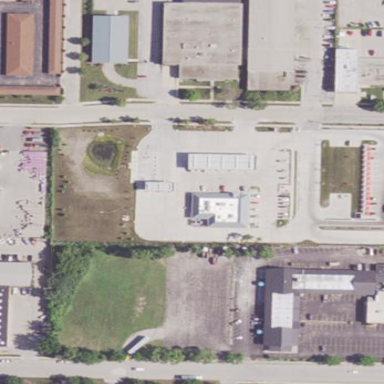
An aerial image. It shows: Fuel station.